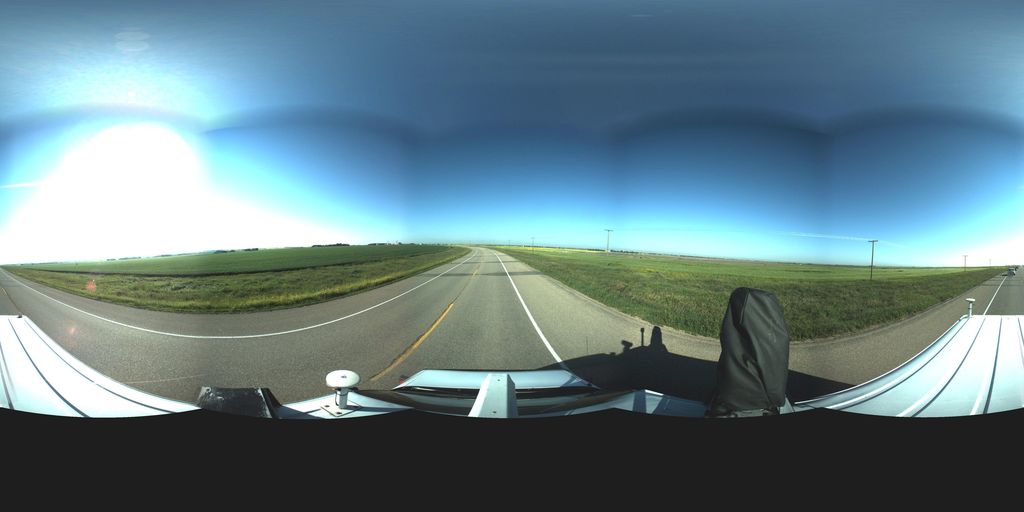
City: saskatoon